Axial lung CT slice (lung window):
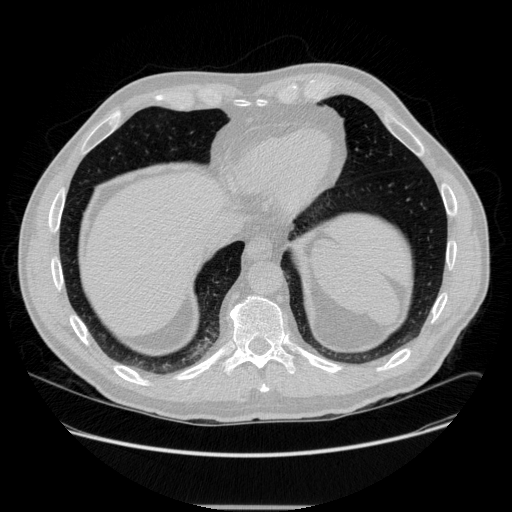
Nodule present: no